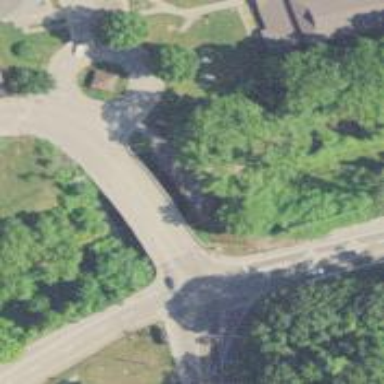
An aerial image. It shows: Service road on bridge.